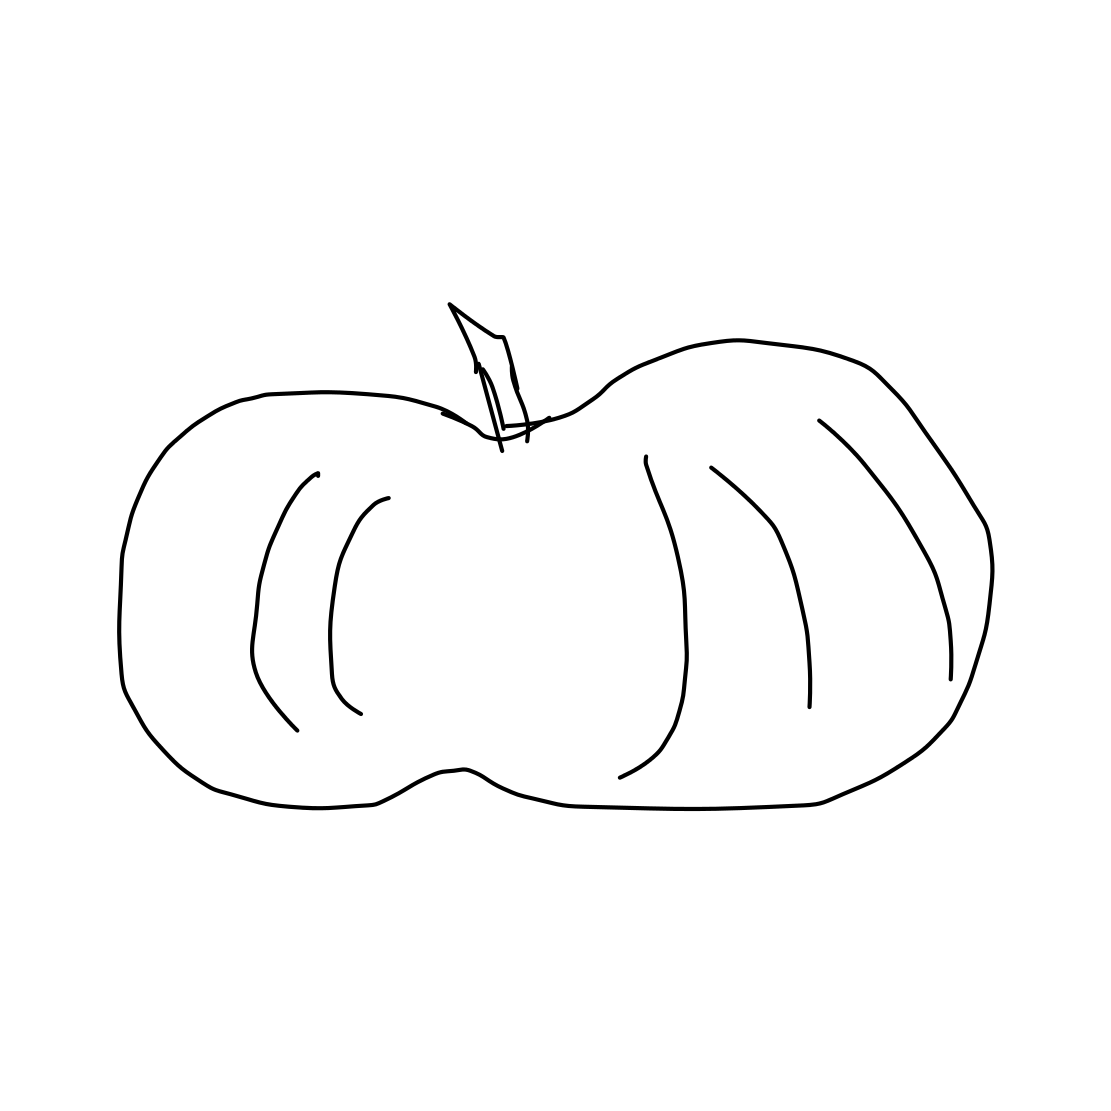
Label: pumpkin